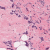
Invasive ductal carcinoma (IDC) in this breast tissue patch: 1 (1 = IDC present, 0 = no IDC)